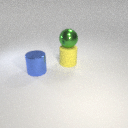
large green metal sphere above large yellow rubber cylinder